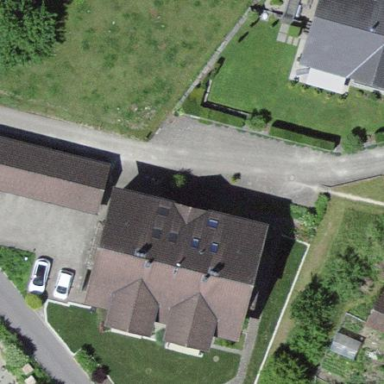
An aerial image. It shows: Residential building.